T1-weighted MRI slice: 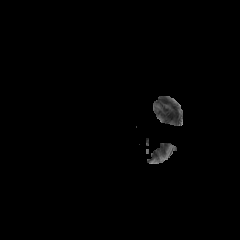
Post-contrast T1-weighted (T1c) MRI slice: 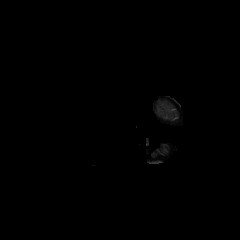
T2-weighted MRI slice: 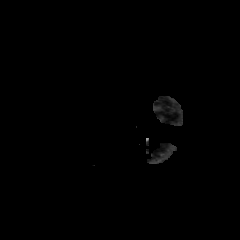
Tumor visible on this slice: no